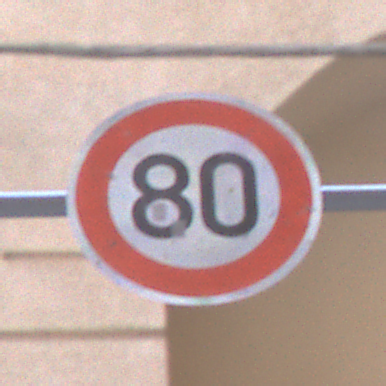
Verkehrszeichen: Geschwindigkeit80
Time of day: MorningAfternoon
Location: Outdoor (Urban)
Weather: PartlyCloudy
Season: NotSpecified
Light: Natural